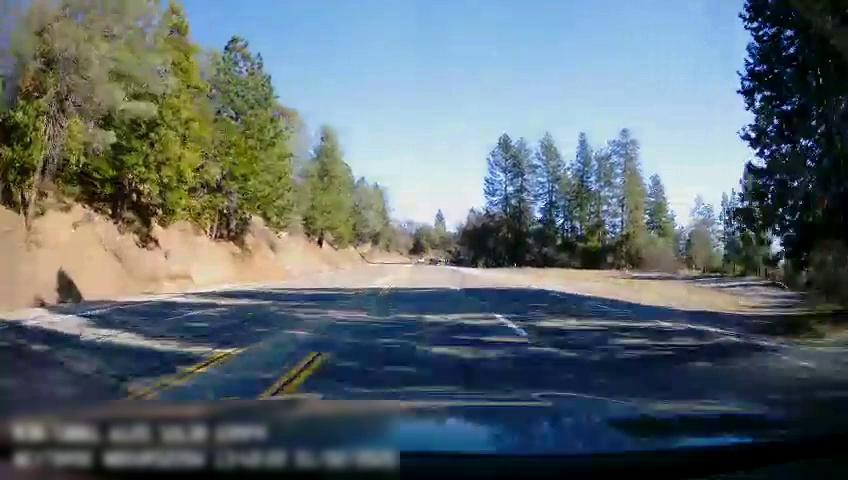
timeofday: Day
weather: Sunny
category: Drivable Space
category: Lanes | Opposite Lane
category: Lanes | Opposite Lane
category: Lanes | Current Lane
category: Lanes | Alternate Lane
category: Lanes | Current Lane
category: Lanes | Alternate Lane
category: Lanes | Opposite Lane
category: Lanes | Opposite Lane